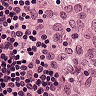
Metastatic tissue present: no